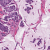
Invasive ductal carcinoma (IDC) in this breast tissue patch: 1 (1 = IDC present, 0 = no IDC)